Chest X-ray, PA view. Patient: 45 years old, sex F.
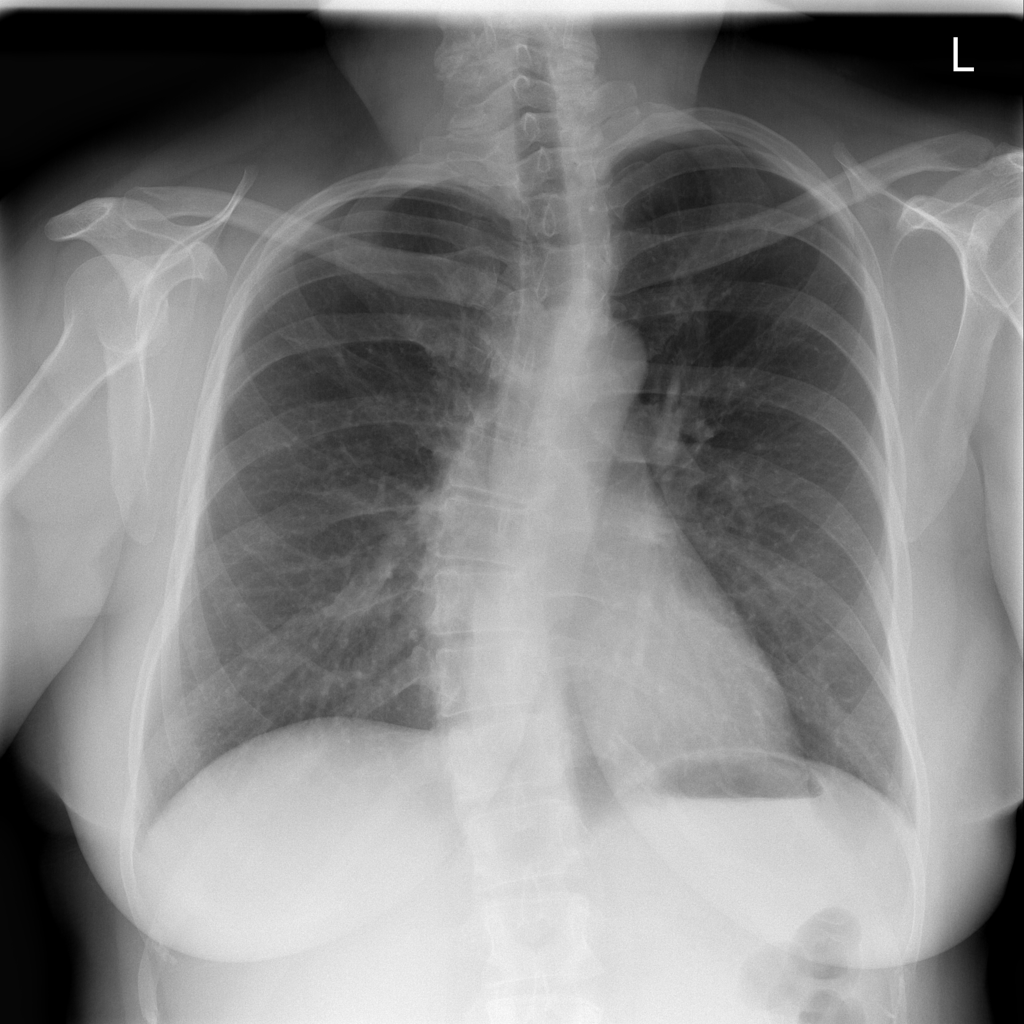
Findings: No Finding